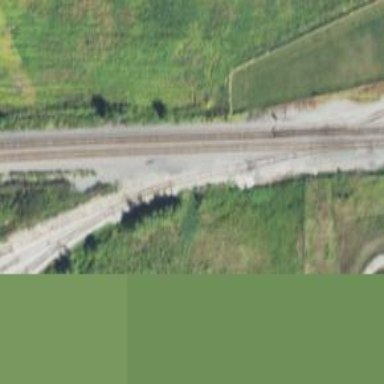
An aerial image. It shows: Railway spur service.